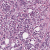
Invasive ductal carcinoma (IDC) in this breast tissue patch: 1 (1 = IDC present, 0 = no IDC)